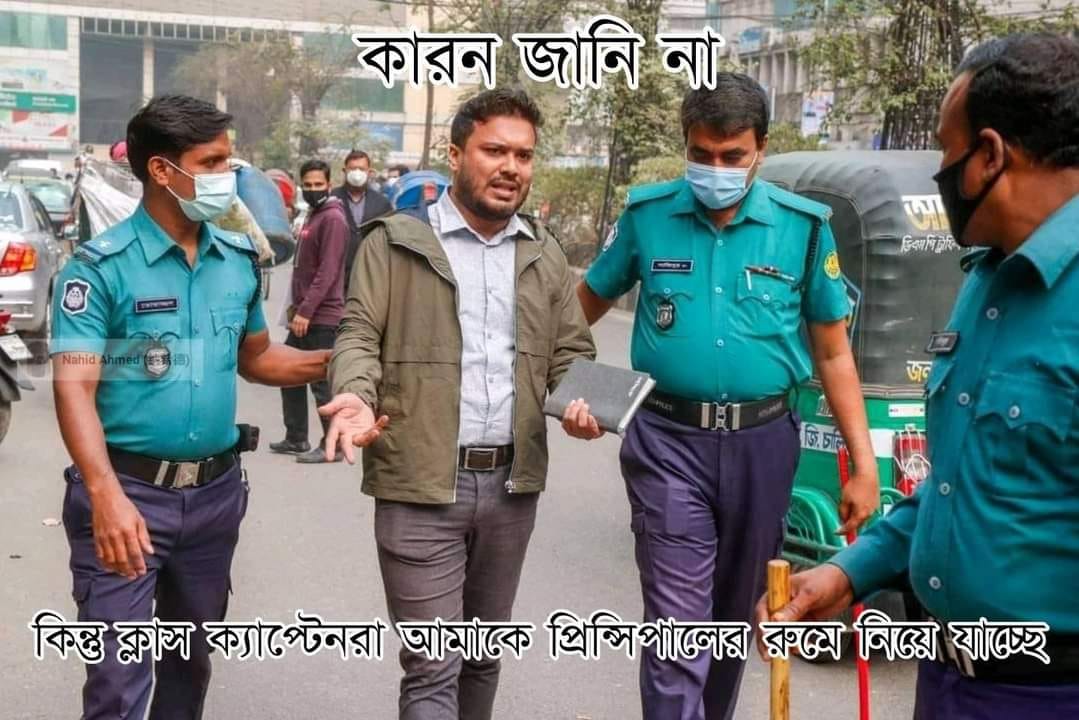
Caption: কারন জানি না কিন্তু ক্লাস ক্যাপ্টেনরা আমাকে প্রিন্সিপালের রুমে নিয়ে যাচ্ছে
Label: hate